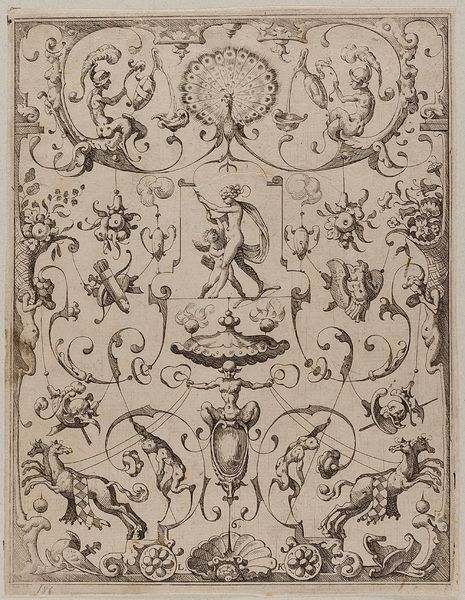
Titel: Blatt 6 aus der Folge 'Newes Gradesca Büchlein'
Künstler: Lucas Kilian
Standort: Hamburg
Institution: Museum für Kunst und Gewerbe Hamburg
Schlagwörter: vogel, weiß, blumen, frau, schwarz, blüte, blüten, obst, tier, ornament, federn, rahmen, kind, girlande, brunnen, pferd, pferde, rund, frucht, früchte, putto, papier, bogen, grafik, graphik, kartusche, ornamente, fotografie, photographie, panzer, druck, druckgraphik, druckgrafik, radierung, stich, schwert, pfau, allegorie, ornamental, rosette, ross, wesen, fabelwesen, venus, muschel, rösser, kupferstich, pfeil, frosch, kröte, diana, cupido, fruchtkorb, groteske, grotesken, rollwerk, reproduktionen, graphiki, druckerzeugnisse, schweifwerk, vögel, tierornamente, rüstung, zügel, ornamentstich, vorlageblätter, füllhorn, schweifgroteske